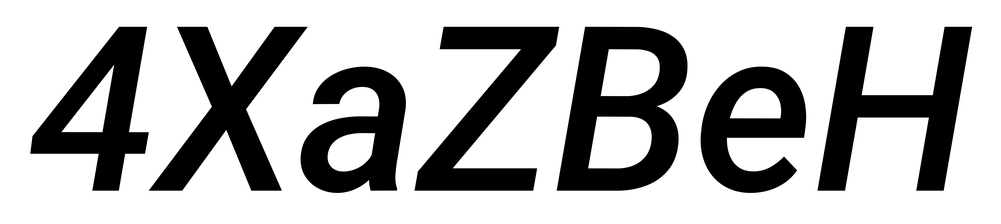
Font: Roboto-Italic_Medium_Italic